Question: I have read many times in <URL> doesn't have exact representation of real world integers or decimal values. Correct ! That is visible when getting equality checks going wrong or also while asserting simple addition or subtraction tests.
It is also said that float doesn't have exact representation of decimal values like 0.1, but then if we declare a float in visual studio like 'float a = 0.1f;', how do they show exact 0.1 while debugging ? It should show something like '0.<PHONE>..'. Where do I miss a link to understand it.

It is a layman sort of question or may be I am still missing some concepts !
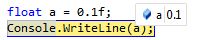
Answer: > how do they show exact 0.1 while debugging
0.1 isn't the exact value of the float. It happens to be what you specified in the original assignment, but that's not the value of the float. I can see it's confusing :) I suspect the debugger is showing the shortest string representation which unambiguously ends up at the same value.
Try using:
'''
float a = 0.0999999999f;
'''
... and then I suspect in the debugger you'll see as '0.1' as well.
So it's not that the debugger is displaying a "more exact" value - it's that it's displaying a "more generally convenient" representation.
If you want to display the value stored in a float or double, I have <URL>.